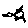
Label: bird